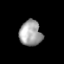
Tissue: lung
Cell type: Epithelial cells
Senescence score: 0.2175
Nuclear area (px): 554
Mean DAPI intensity: 163.101